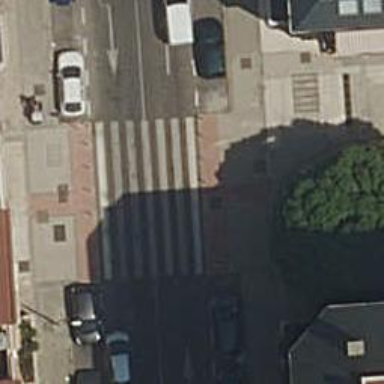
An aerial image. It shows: Zebra crossing on the road.